Question: I have a table called "parts" which stores information on electrical connectors including contacts, backshells etc. all parts that are part of an assembly have a value in a column called "assemblyID". There is also a column called "partDefID", in this column connectors will have a value of 2, contacts will be 3. I need to get rows for all connectors that have a unique assemblyID. It's easy to get rows that represent connectors just by selecting rows with a partDefID of 2 but this will return multiple rows of connectors that may be part of the same assembly. I need only those rows of connectors with a unique assemblyID. How can I do this?
see image below:

what I am trying to get is just ONE of the rows shown below, any one of them would be fine as they are all part of the same assembly.
<URL>
[update]
it seems my question was not well formed and the use of images is frowned upon. Inserting a text version of my table looked REALLY horrible though! I'll try to do better. yes, I'm a newb at both sql AND this website
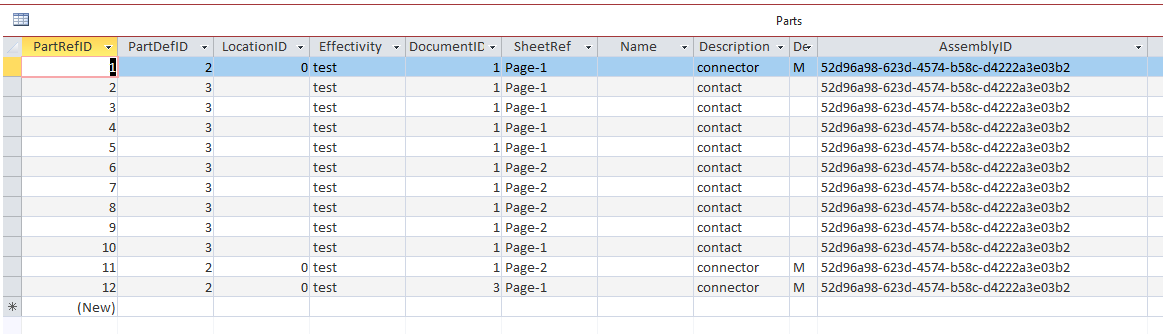
Answer: If you want just one "connector" row per assembly ID, you can filter with a subquery. Assuming that 'PartRefID' is a unique key:
'''
select *
from parts as p
where [PartRefID] = (
select max(p1.[PartRefID])
from parts as p1
where p1.[AssemblyID] = p.[AssemblyID] and p1.[PartDefID] = 2
)
'''